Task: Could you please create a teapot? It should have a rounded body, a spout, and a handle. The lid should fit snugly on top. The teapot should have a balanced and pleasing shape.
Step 92:
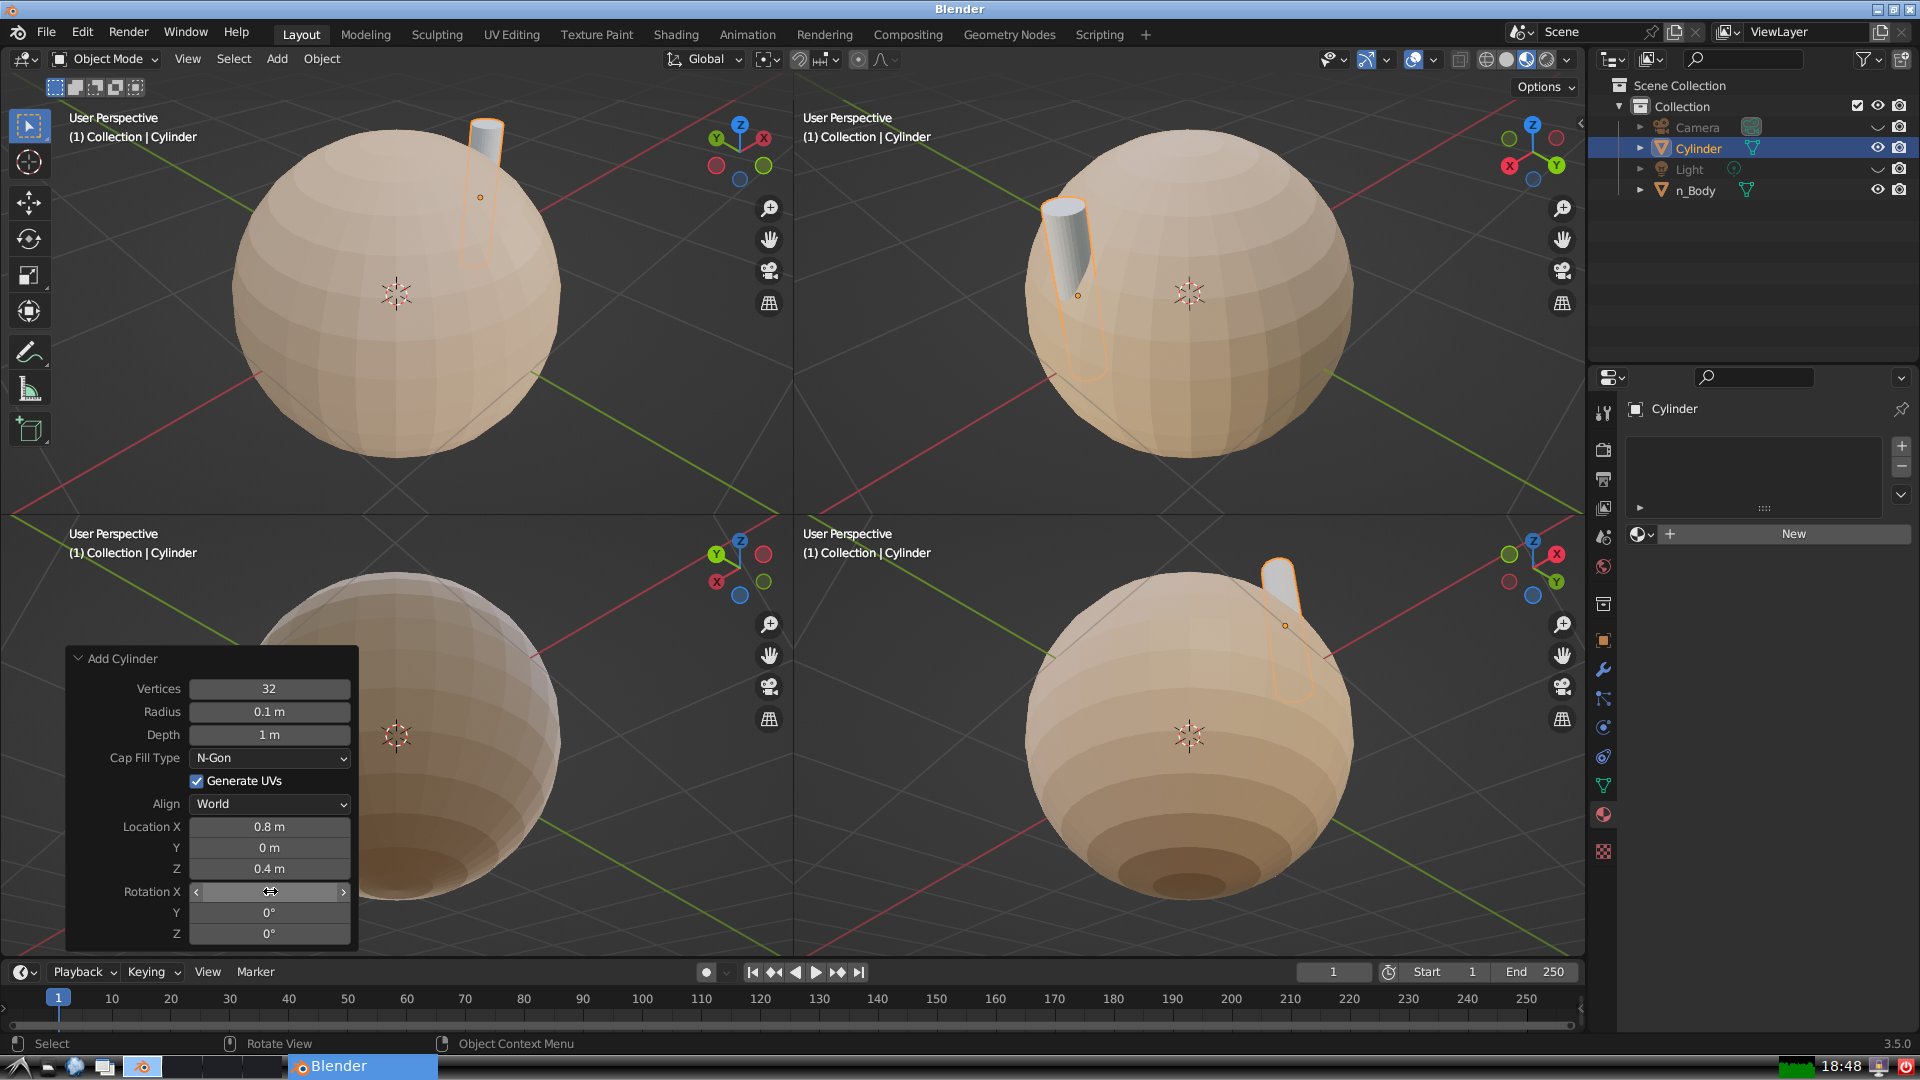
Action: {"mouse_move": [270, 913]}